Field crop: tomato
Growth stage: 1
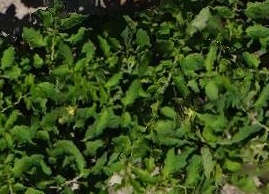
Species: tomato